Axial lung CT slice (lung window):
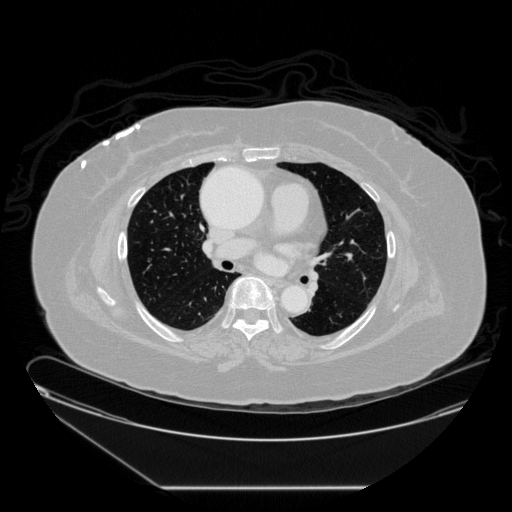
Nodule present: no